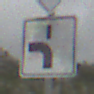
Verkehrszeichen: VerlaufVorfahrtsstrasse5
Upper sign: Vorfahrtsstrasse
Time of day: Midday
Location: Outdoor (Nature)
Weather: Overcast
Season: NotSpecified
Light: Natural